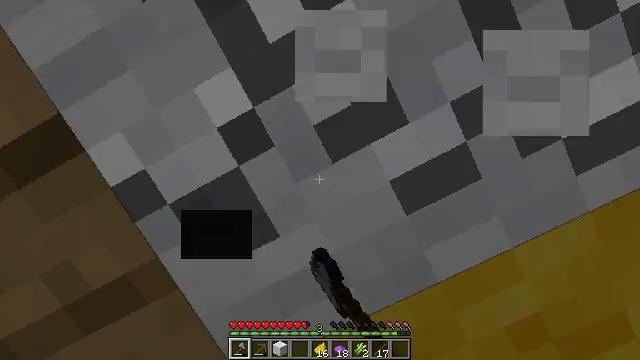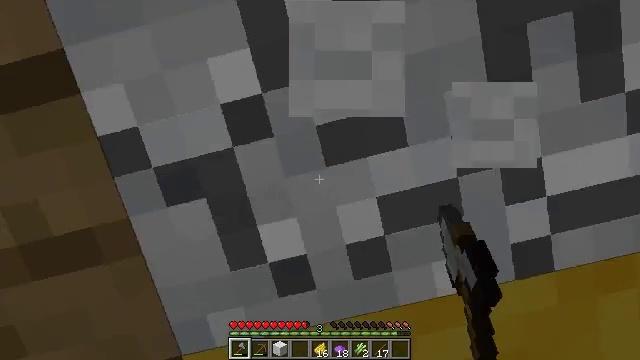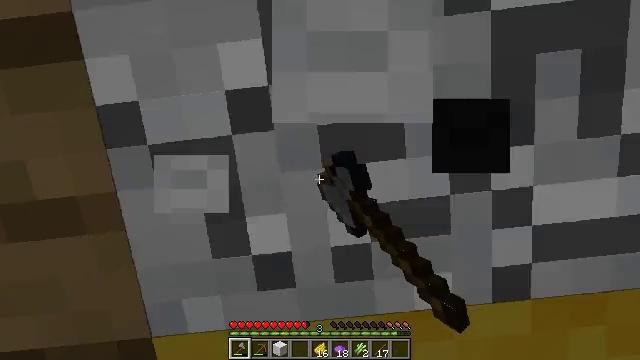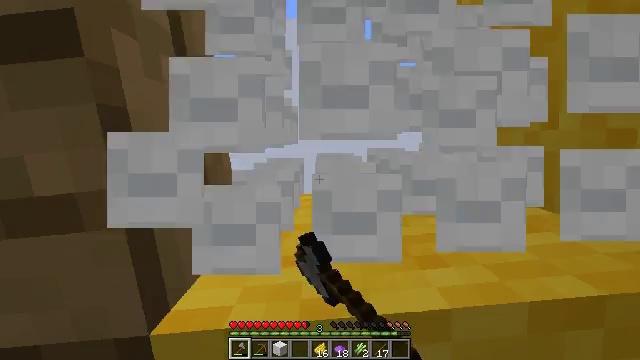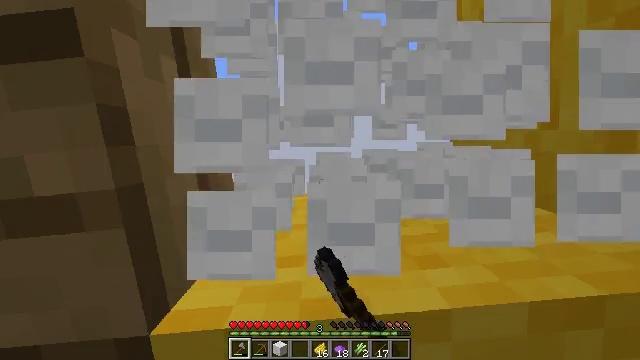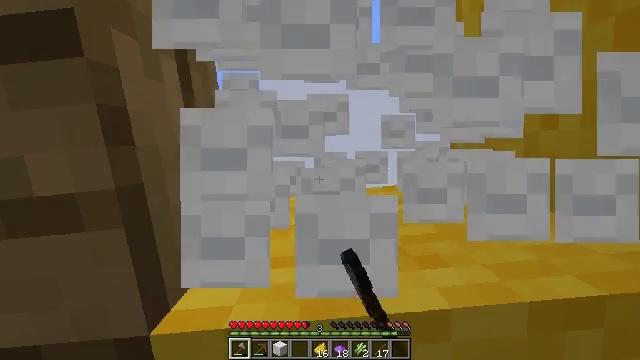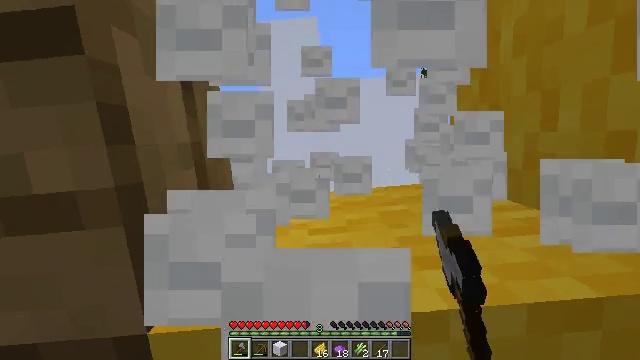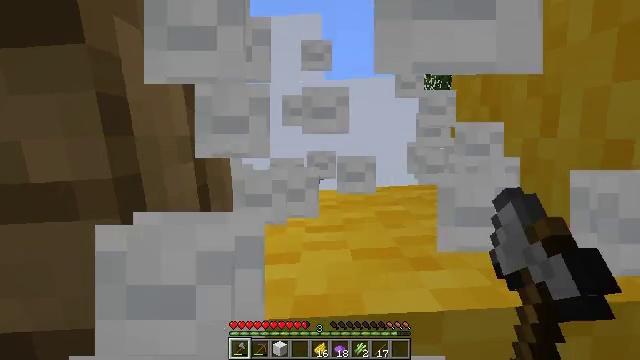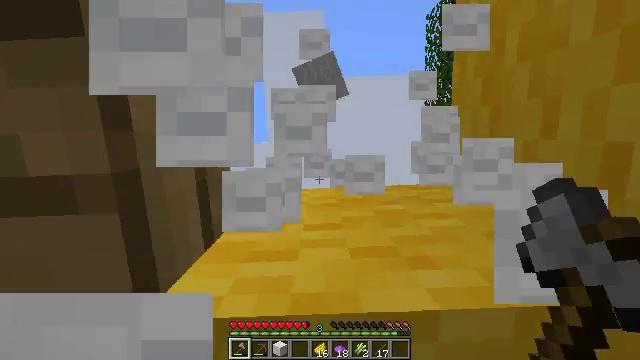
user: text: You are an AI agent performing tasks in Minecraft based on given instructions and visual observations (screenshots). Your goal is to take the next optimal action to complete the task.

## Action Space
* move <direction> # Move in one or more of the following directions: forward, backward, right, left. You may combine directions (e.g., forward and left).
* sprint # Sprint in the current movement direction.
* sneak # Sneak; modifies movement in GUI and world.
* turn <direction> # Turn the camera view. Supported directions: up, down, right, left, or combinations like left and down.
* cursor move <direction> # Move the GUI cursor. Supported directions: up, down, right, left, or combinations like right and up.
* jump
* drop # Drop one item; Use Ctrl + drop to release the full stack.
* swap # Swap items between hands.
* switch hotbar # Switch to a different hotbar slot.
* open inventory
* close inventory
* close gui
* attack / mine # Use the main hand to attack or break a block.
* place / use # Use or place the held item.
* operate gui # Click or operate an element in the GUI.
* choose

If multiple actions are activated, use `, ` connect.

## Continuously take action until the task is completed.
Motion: motion action
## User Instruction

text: Mine the white wool block.
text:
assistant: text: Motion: turn right, attack / mine
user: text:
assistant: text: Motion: turn right, attack / mine
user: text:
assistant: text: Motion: attack / mine
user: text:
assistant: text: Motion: attack / mine
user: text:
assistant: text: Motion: attack / mine
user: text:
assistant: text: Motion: attack / mine
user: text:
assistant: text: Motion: turn right, attack / mine
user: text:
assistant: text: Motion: attack / mine
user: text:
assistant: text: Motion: attack / mine